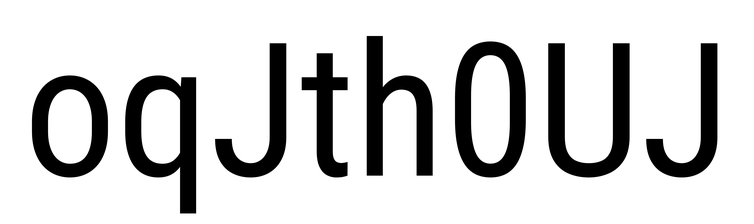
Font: Roboto_Condensed_Regular